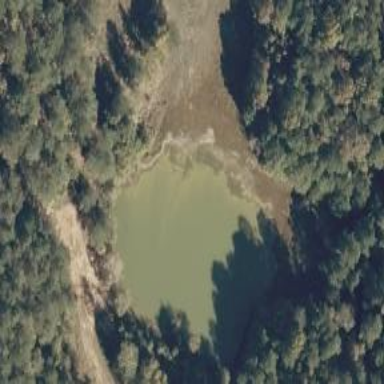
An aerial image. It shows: Scenic lake or pond with natural water.